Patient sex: M
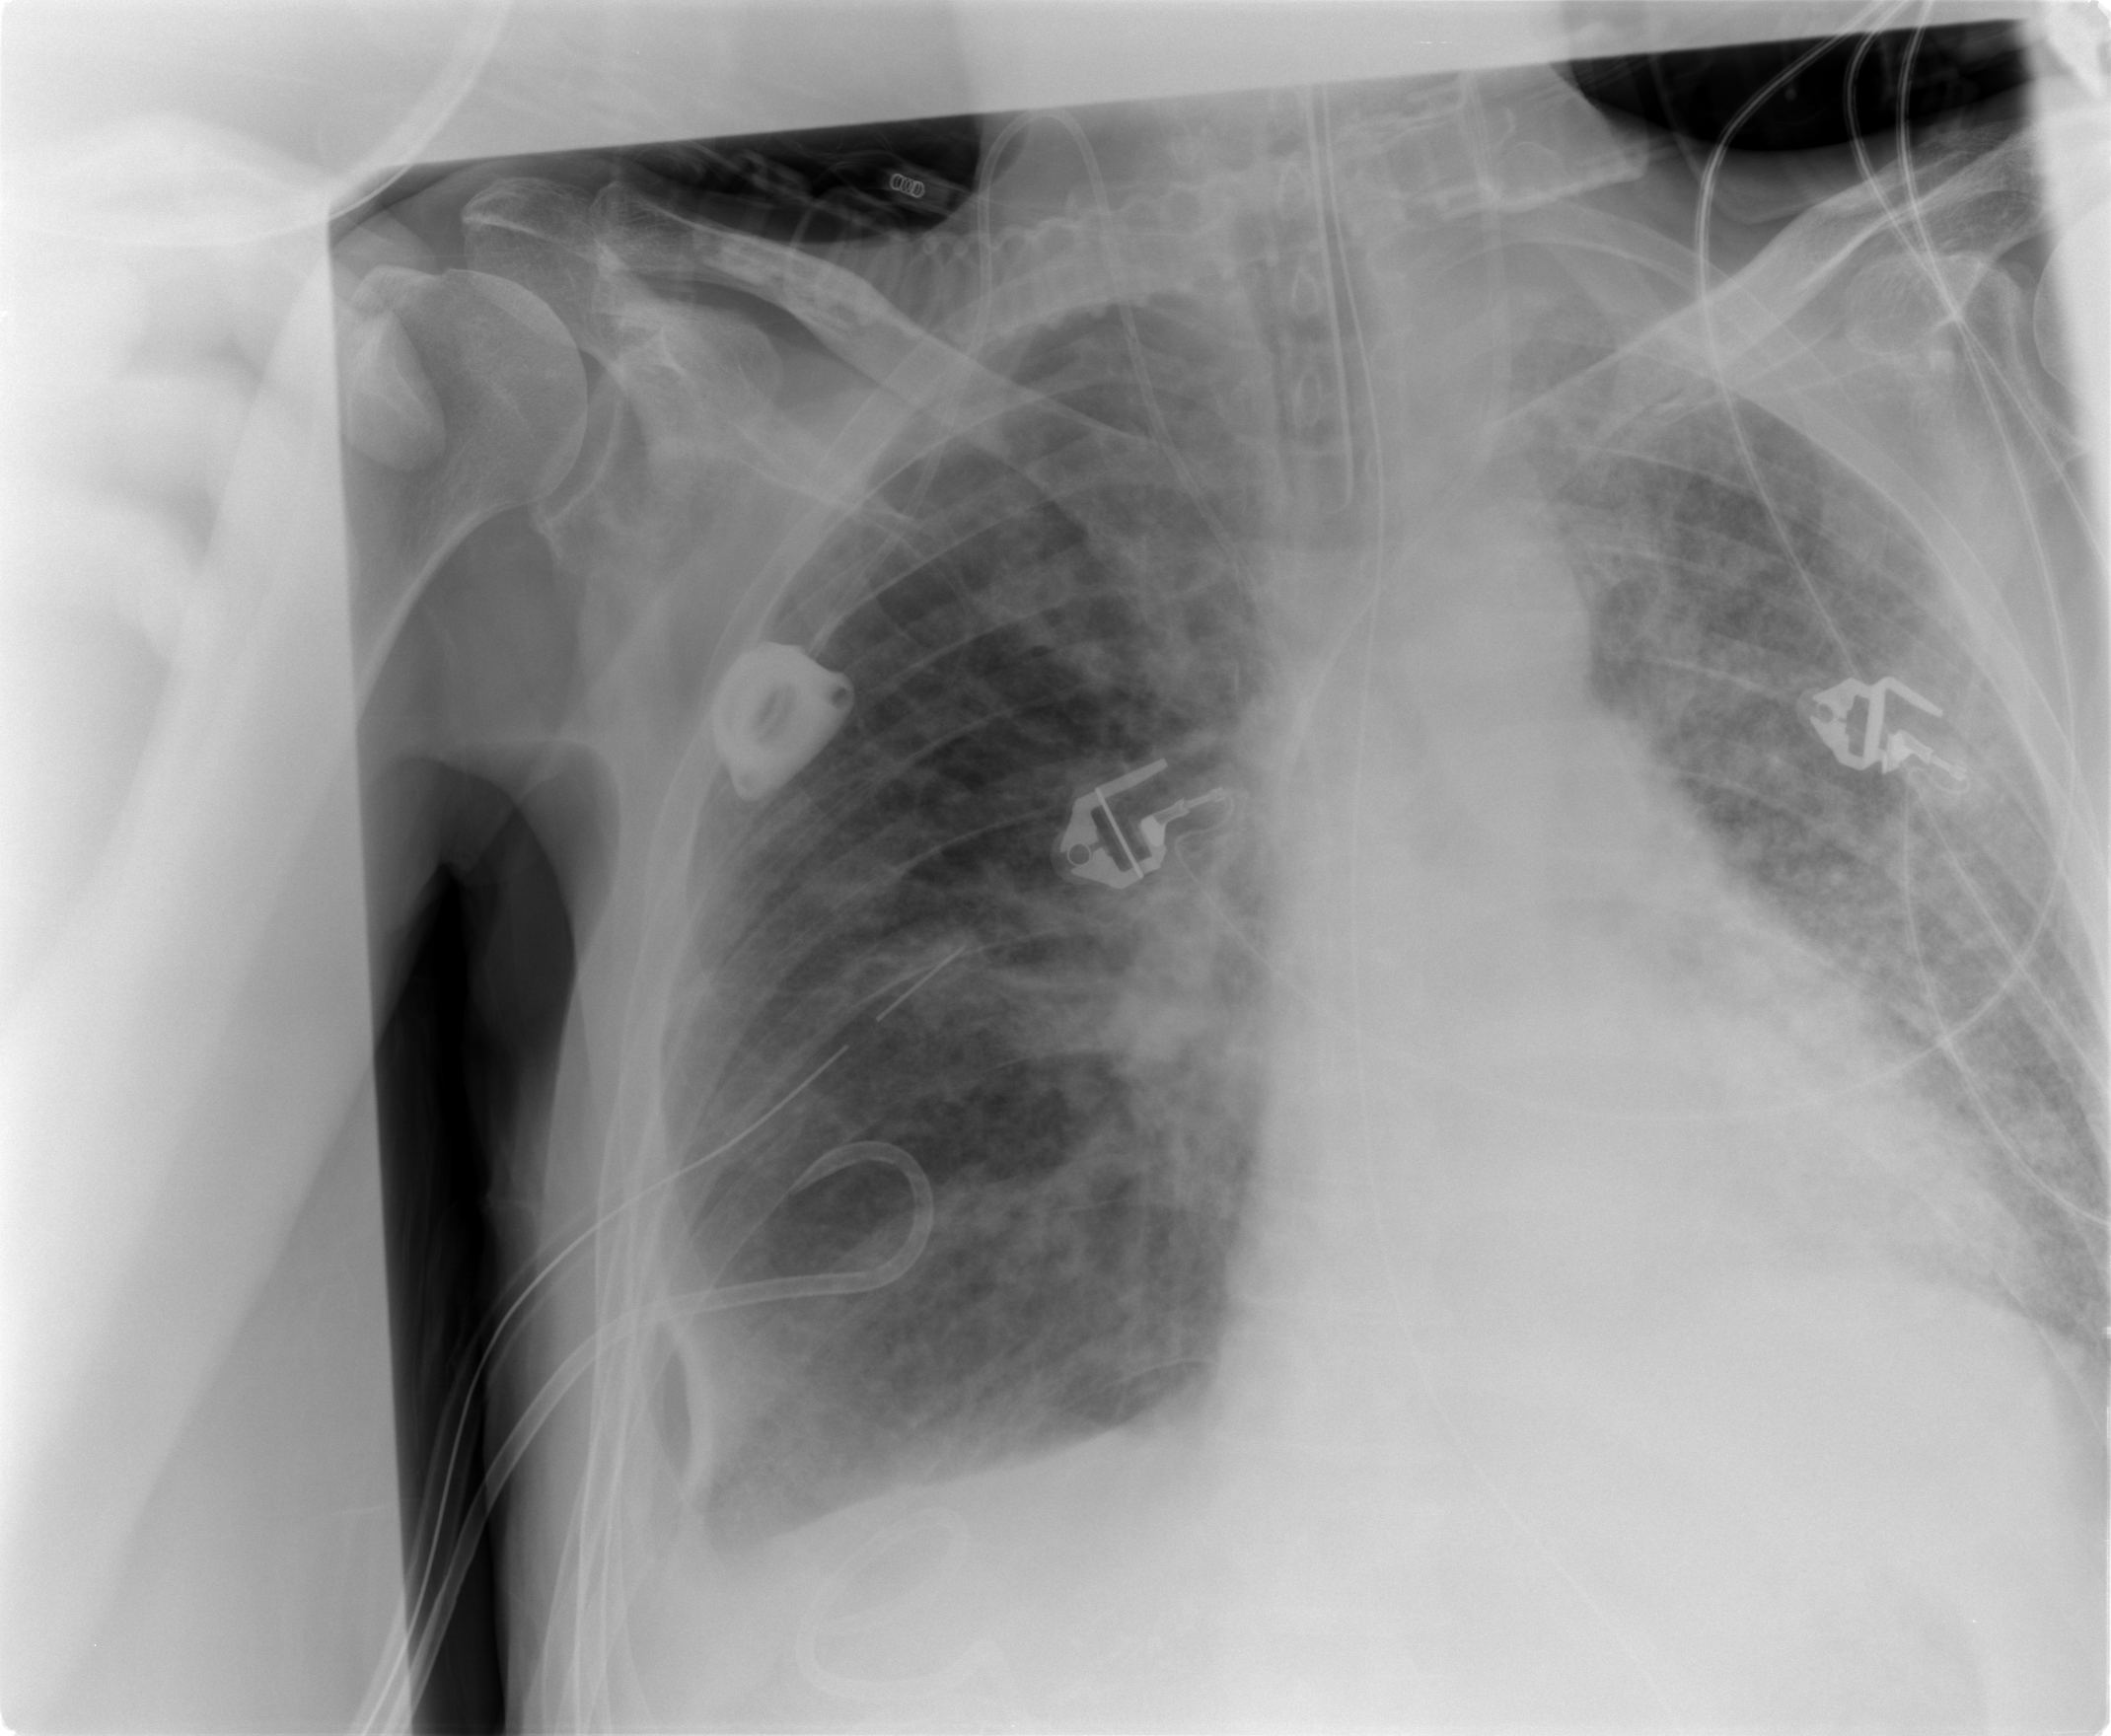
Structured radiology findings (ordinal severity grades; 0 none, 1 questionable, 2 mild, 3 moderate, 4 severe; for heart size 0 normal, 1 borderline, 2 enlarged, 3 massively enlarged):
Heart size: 2
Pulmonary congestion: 3
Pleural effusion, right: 1
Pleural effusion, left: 2
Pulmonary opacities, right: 2
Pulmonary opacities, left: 3
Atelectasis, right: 0
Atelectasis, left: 2